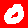
Digit: 0